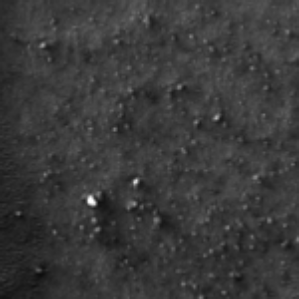
Label: frost